Question: I'm trying to write this simple UI which should show a message with two parameters (name, email2send). But, when I run it, I get only this:

The content of the variable msg is not shown in the pannel, only the pannel title. What is the right way to do this?
'''
// Show confirmation
function showMSG(name, email2Send) { // for ease of use I give the urls as parameters but you could define these urls in the function as well
var app = UiApp.createApplication().setHeight(60).setWidth(200);
app.setTitle("Msg send with sucess!");
var msg = "You request to " + email2Send + " a response from " + name;
app.add(app.createVerticalPanel().setTag(msg));
var doc = SpreadsheetApp.getActive();
doc.show(app);
}
'''
THANKS in advance for any help!
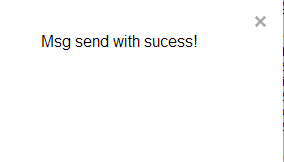
Answer: The TAG of a widget is not visible, its purpose is actually to store string data in a way that is not visible.
To show a text use a <URL> widget.
example in your code :
'''
function showMSG(name, email2Send) { // for ease of use I give the urls as parameters but you could define these urls in the function as well
var app = UiApp.createApplication().setHeight(60).setWidth(200);
app.setTitle("Msg send with sucess!");
var msg = "You request to " + email2Send + " a response from " + name;
app.add(app.createVerticalPanel().add(app.createLabel(msg)));
var doc = SpreadsheetApp.getActive();
doc.show(app);
}
'''